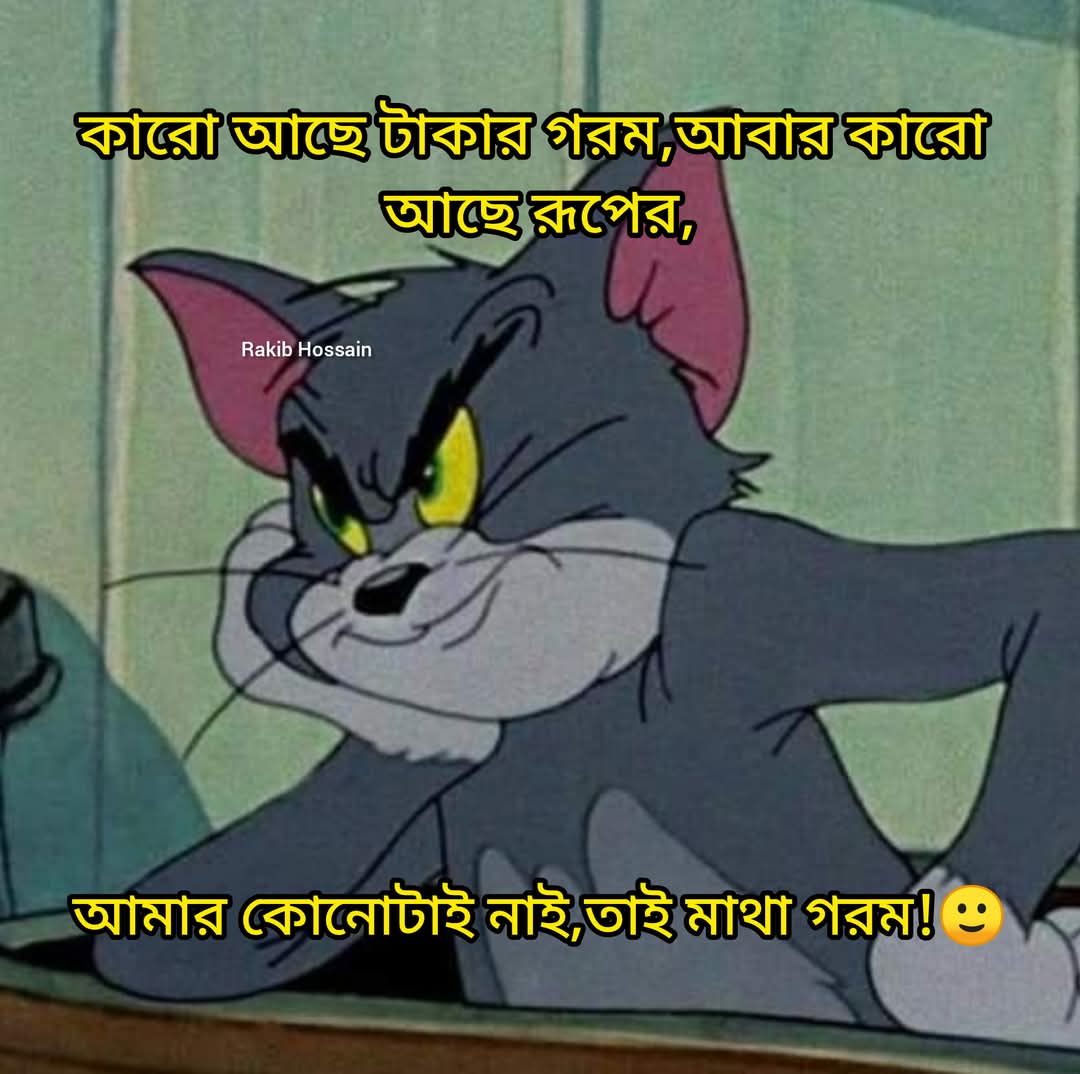
Text: কারো আছে টাকার গরম, আবার কারো আছে রূপের,
আমার কোনোটাই নাই, তাই মাথা গরম!
Label: Non Hate